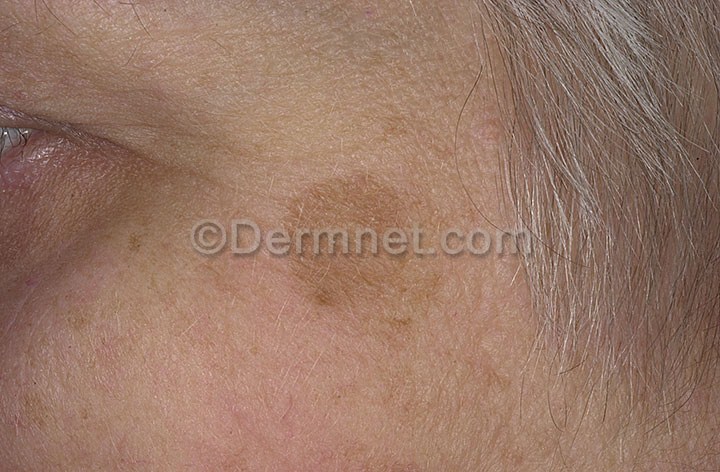
Disease: Light Diseases and Disorders of Pigmentation